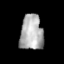
Tissue: lung
Cell type: T cells
Senescence score: 0.2006
Nuclear area (px): 807
Mean DAPI intensity: 173.853